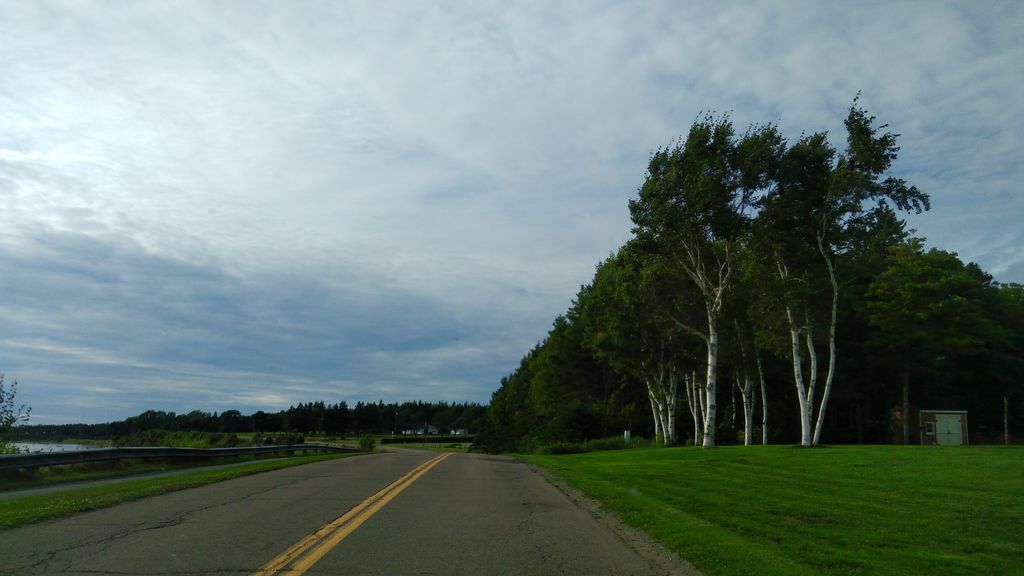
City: charlottetown